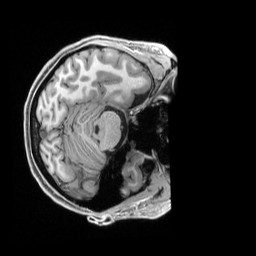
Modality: T1w
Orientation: axial
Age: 30
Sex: female
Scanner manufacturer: siemens
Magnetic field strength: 3 T
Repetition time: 2.5 s
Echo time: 0.00296 s